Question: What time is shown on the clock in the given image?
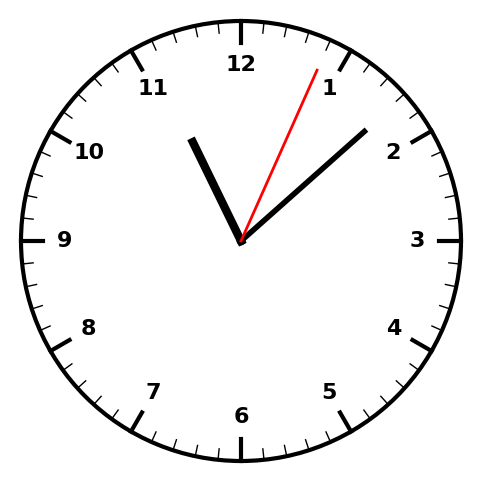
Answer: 11:08:04